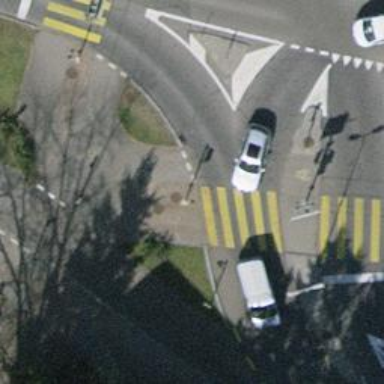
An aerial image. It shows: Road crossing with traffic signals.